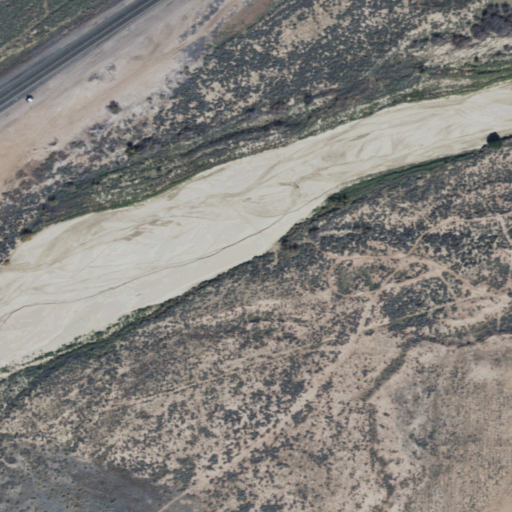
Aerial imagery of valley in Arizona named Tolapai Draw containing shrub and grassland